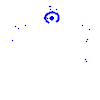
Particle: proton